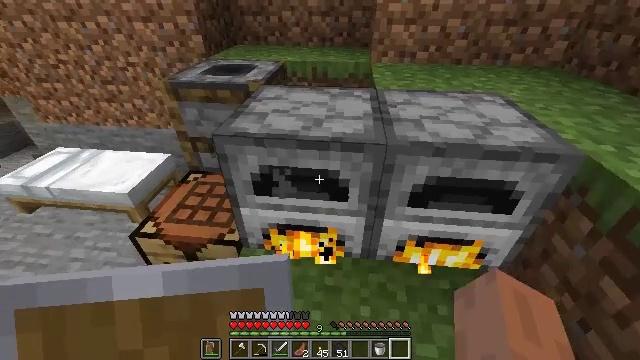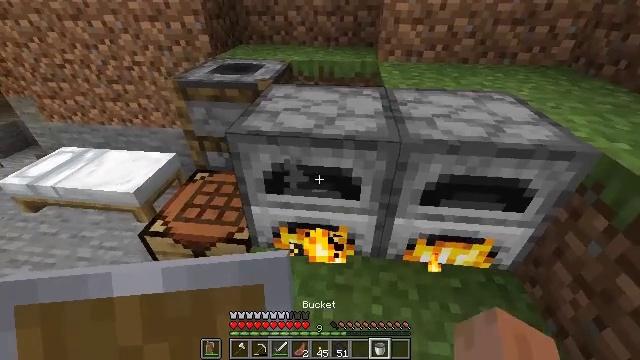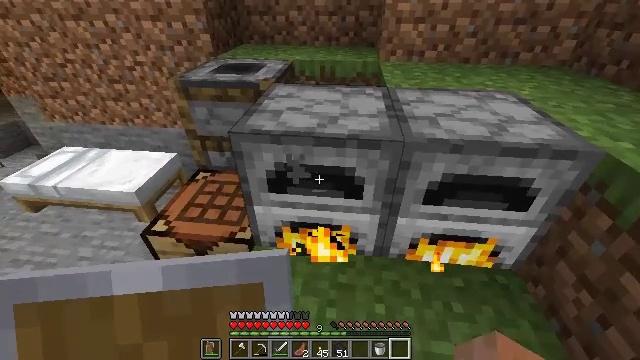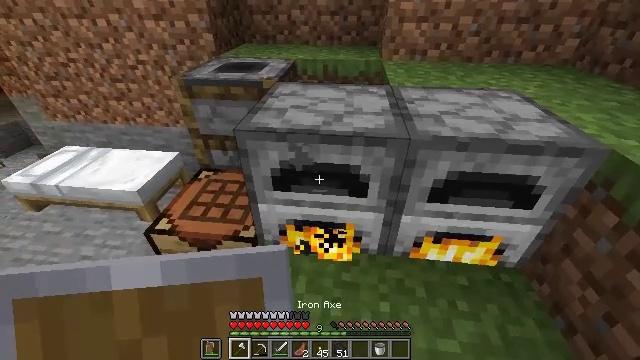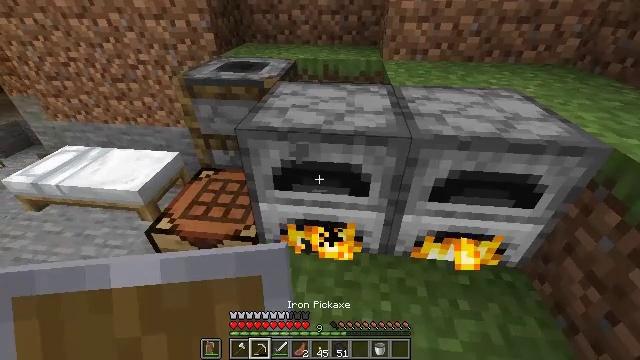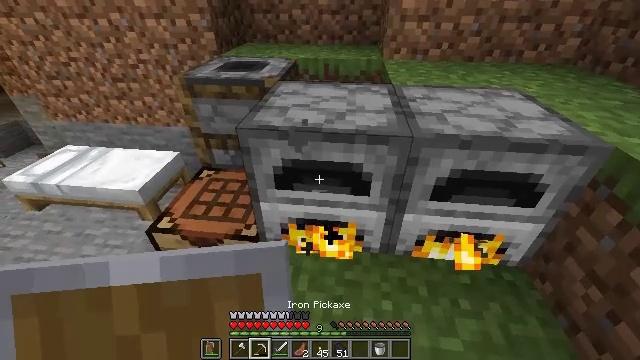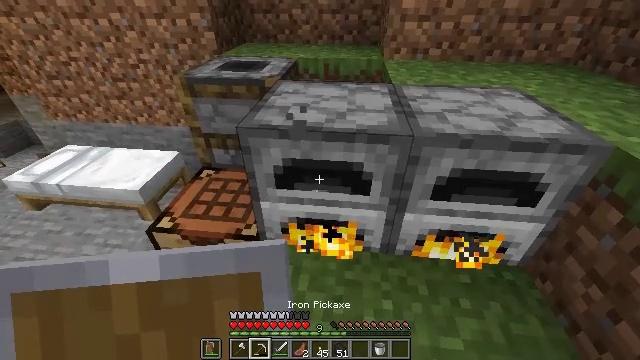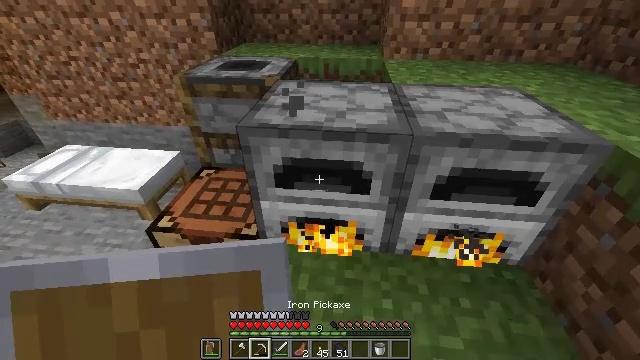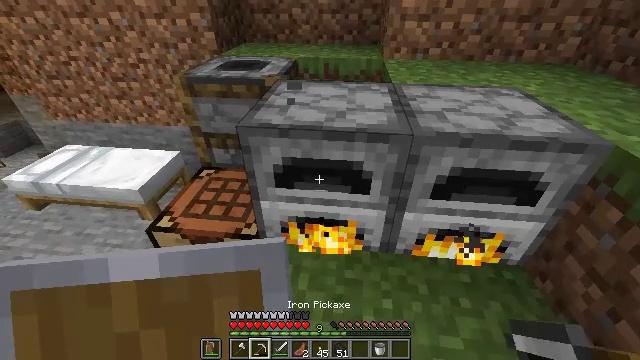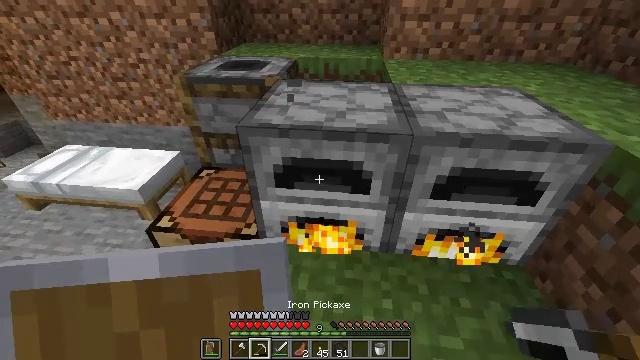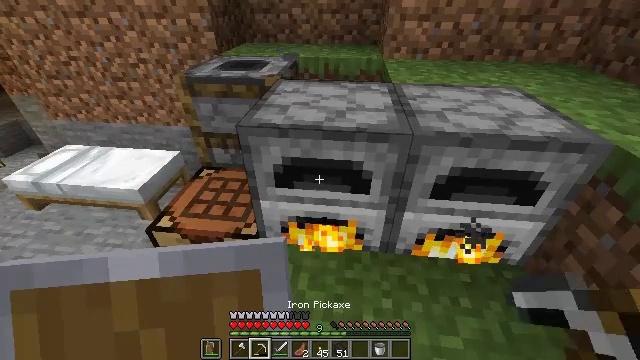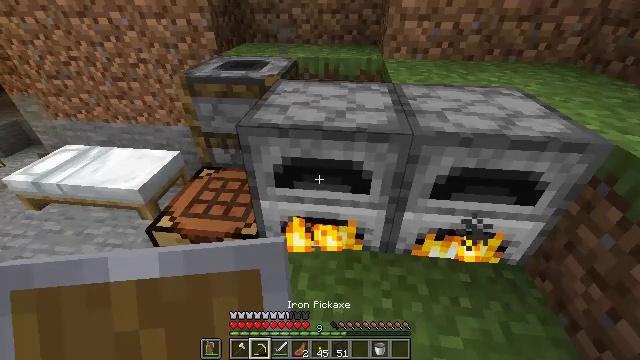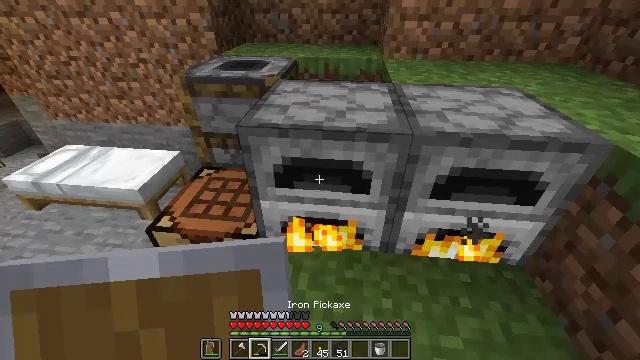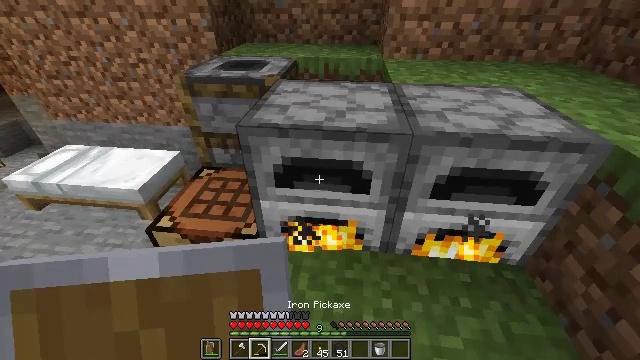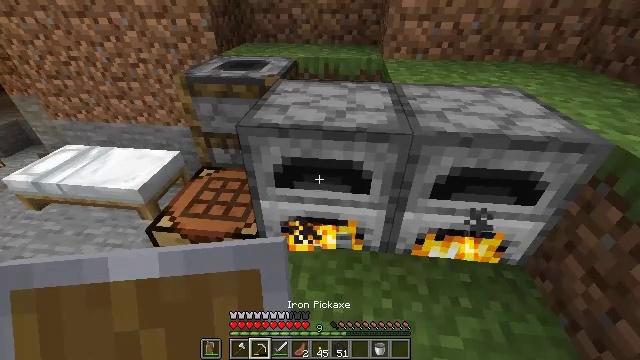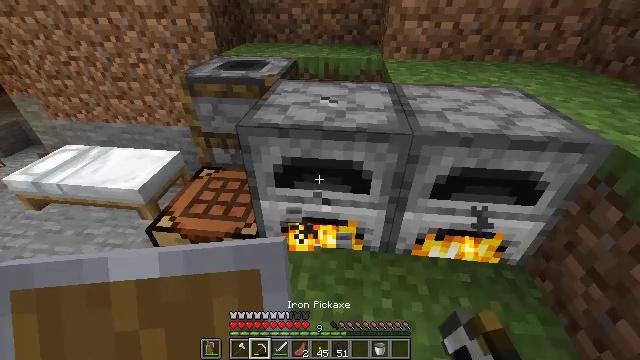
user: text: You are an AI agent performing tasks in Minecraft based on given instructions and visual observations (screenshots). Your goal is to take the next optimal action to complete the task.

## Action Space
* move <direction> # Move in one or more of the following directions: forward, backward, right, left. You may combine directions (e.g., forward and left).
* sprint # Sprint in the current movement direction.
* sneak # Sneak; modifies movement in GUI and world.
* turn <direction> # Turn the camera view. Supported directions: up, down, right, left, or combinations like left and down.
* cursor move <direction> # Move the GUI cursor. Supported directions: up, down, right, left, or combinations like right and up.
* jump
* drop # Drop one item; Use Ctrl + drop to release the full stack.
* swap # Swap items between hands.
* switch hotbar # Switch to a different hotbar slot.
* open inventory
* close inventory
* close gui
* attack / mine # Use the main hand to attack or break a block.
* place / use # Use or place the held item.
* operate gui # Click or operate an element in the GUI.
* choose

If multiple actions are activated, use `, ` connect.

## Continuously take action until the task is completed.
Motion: motion action
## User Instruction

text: Mine the furnace to collect it.
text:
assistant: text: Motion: no_op
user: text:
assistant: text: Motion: no_op
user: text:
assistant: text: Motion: no_op
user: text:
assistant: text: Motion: no_op
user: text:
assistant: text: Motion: no_op
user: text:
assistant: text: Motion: no_op
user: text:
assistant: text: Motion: no_op
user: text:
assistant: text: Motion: no_op
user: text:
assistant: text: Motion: no_op
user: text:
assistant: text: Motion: no_op
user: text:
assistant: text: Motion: no_op
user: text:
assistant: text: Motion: no_op
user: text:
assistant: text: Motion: no_op
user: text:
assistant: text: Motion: attack / mine
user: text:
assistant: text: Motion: attack / mine
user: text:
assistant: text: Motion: attack / mine
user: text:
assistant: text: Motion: attack / mine
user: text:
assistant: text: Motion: attack / mine
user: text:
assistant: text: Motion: attack / mine
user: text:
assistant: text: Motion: attack / mine
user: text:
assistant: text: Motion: attack / mine
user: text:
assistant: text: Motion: attack / mine
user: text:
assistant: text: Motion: attack / mine
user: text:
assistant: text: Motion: attack / mine
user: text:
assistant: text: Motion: attack / mine
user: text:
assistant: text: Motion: attack / mine
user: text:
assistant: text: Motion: attack / mine
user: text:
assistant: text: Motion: attack / mine
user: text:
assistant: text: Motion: attack / mine
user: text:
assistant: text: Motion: attack / mine